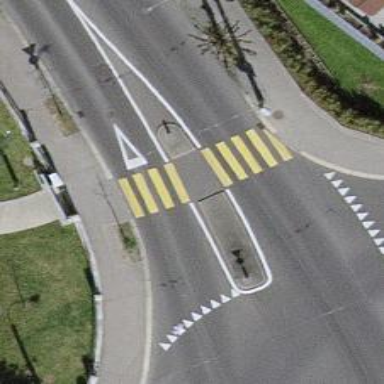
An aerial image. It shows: Uncontrolled zebra crossing with pedestrian island.